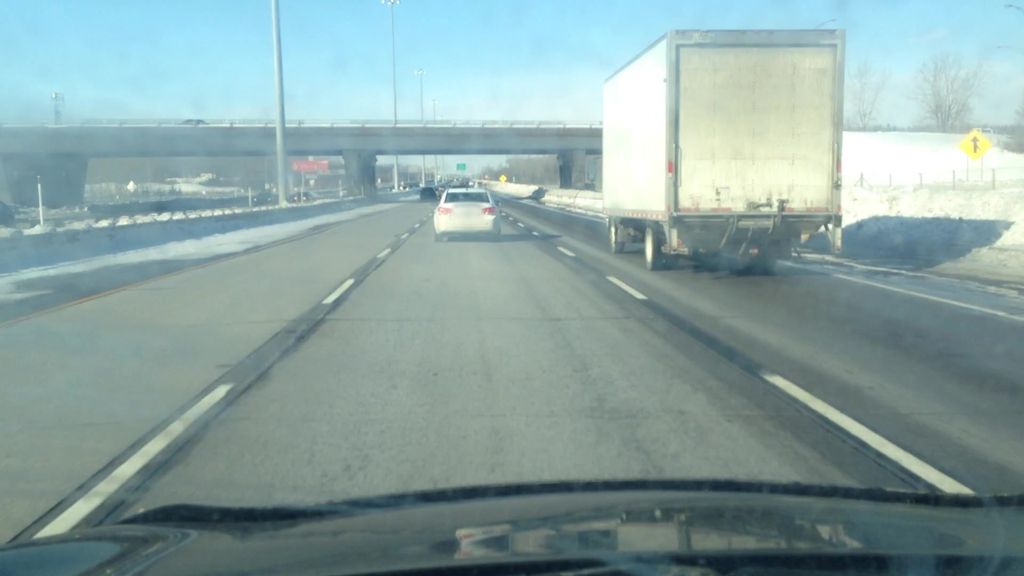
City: montreal